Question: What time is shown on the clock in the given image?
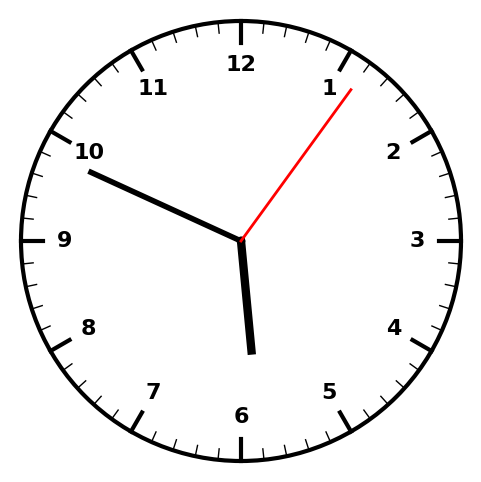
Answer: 05:49:06